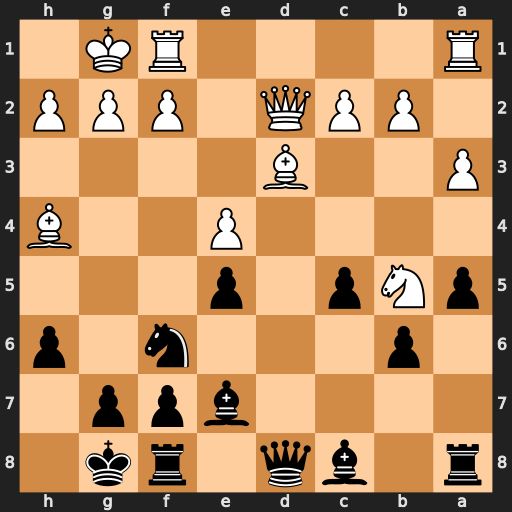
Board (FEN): r1bq1rk1/4bpp1/1p3n1p/pNp1p3/4P2B/P2B4/1PPQ1PPP/R4RK1
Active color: b
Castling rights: -
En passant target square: -
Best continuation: c4 Rad1 cxd3 Bxf6 Bxf6